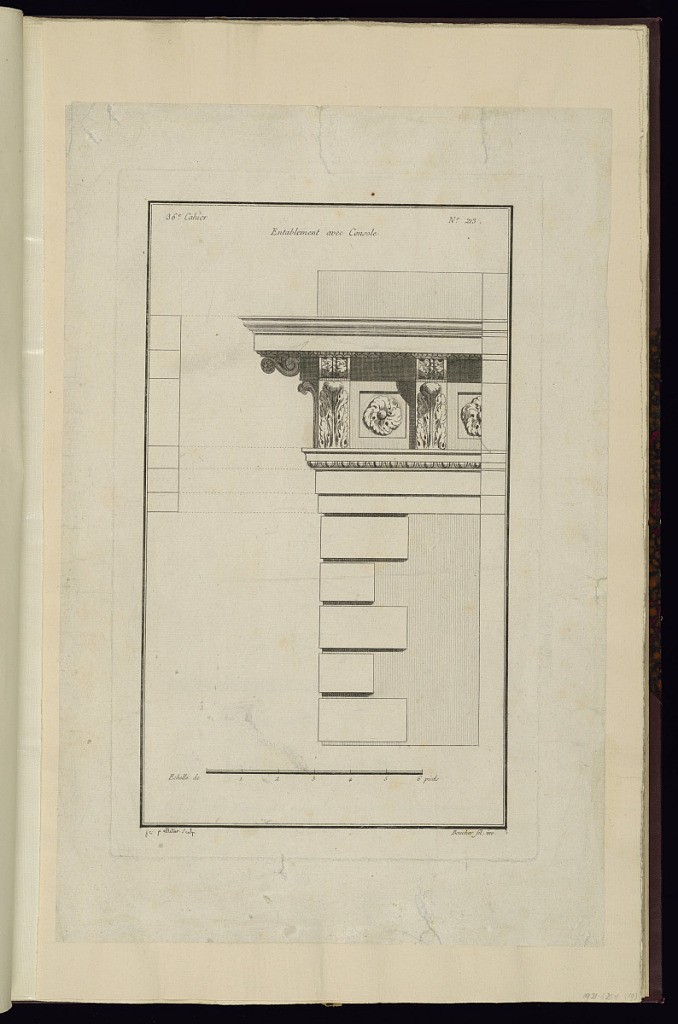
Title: Entablement avec Console
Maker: Juste-François Boucher, French, 1736 – 1782
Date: ca. 1775
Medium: Engraving on off white laid paper
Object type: Print
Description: Design for an entablature with brackets decorated with acanthus leaves, interspersed with carved rosettes and framed by bands of lamb tongue and egg and dart. The plate is signed.